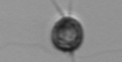
Label: Acanthoica_quattrospina